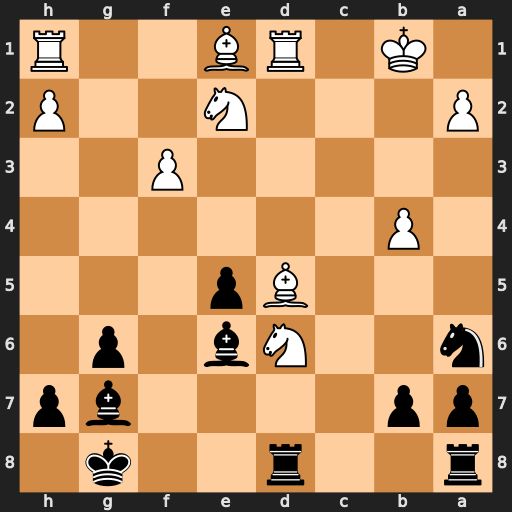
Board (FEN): r2r2k1/pp4bp/n2Nb1p1/3Bp3/1P6/5P2/P3N2P/1K1RB2R
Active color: b
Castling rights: -
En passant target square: -
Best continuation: Rxd6 Bxe6+ Rxe6